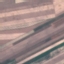
Land use / land cover: AnnualCrop